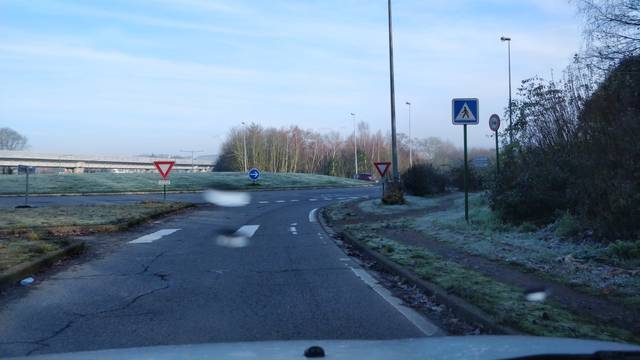
Region: France
Coordinates: 48.126, -1.621